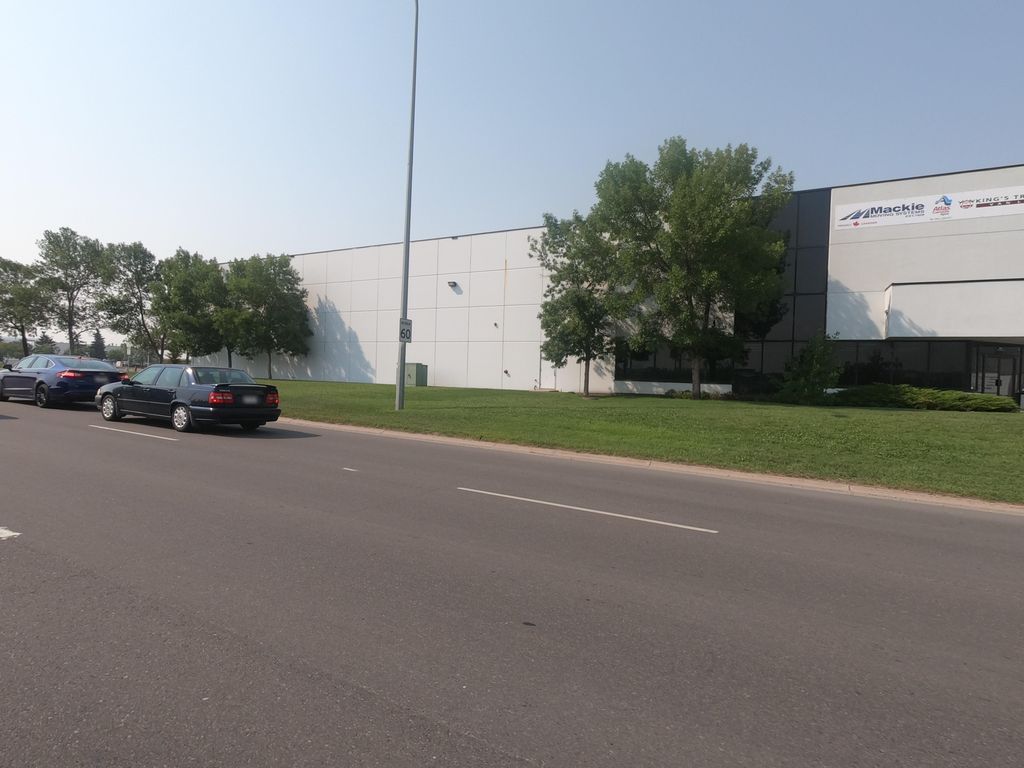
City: calgary